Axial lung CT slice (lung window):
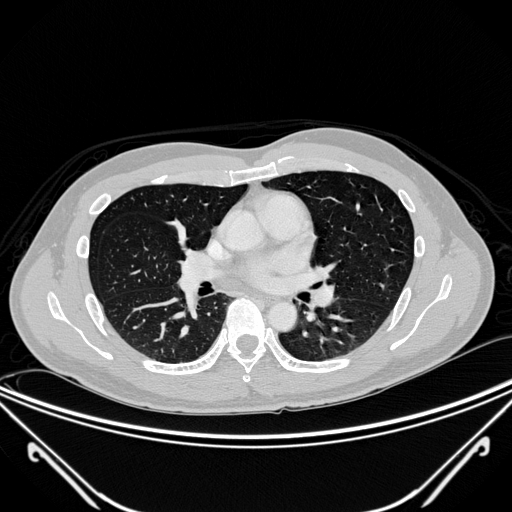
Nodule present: no